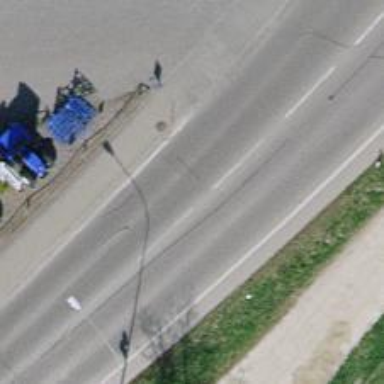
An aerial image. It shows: Primary highway.